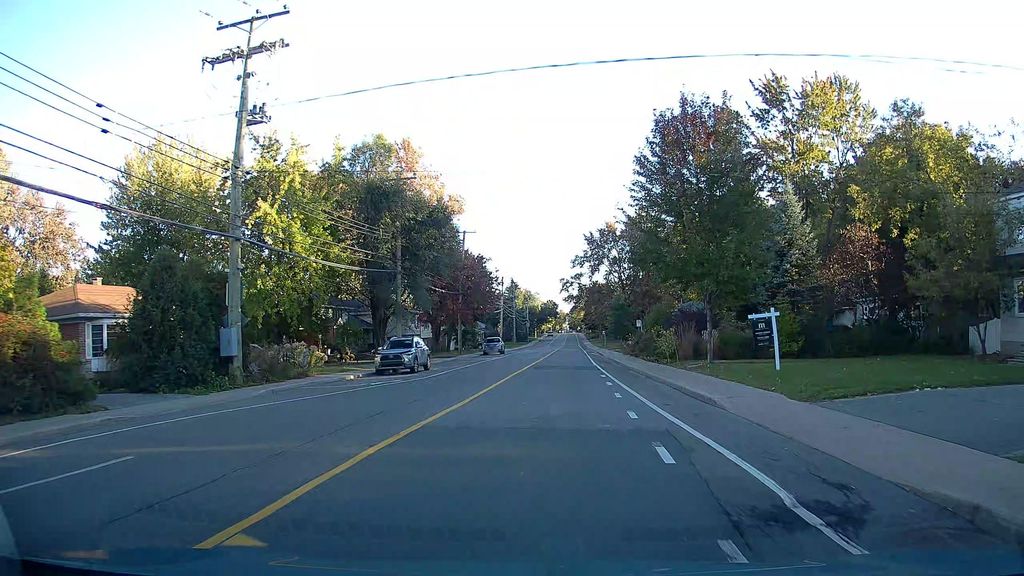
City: montreal